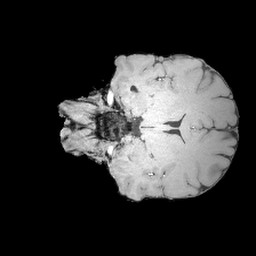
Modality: MP2RAGE
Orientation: coronal